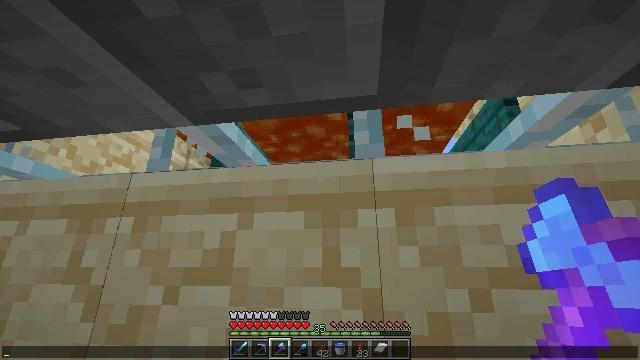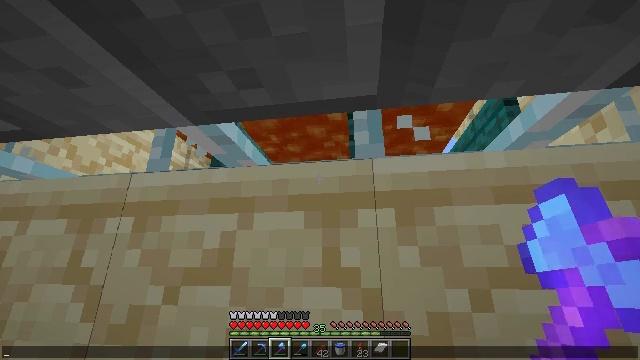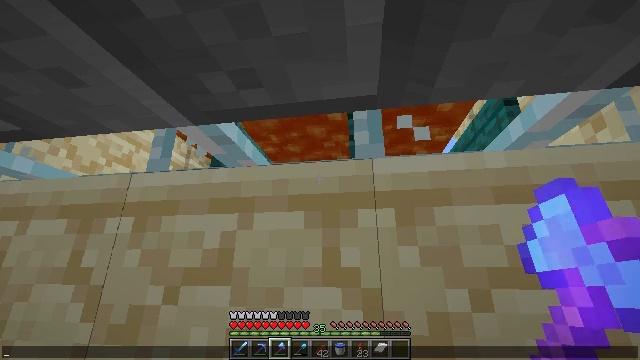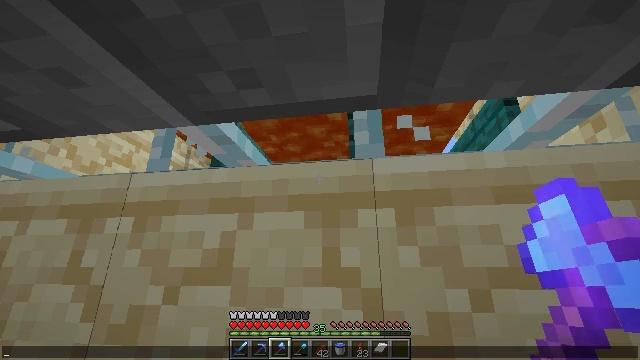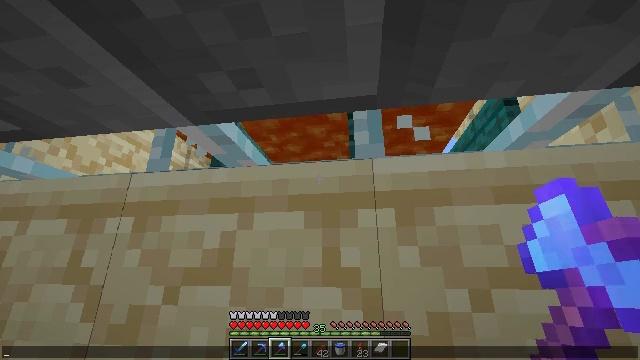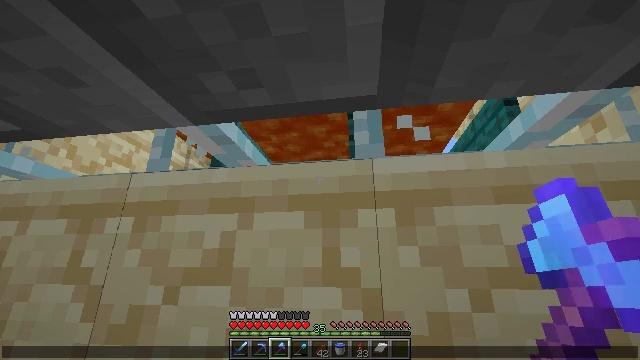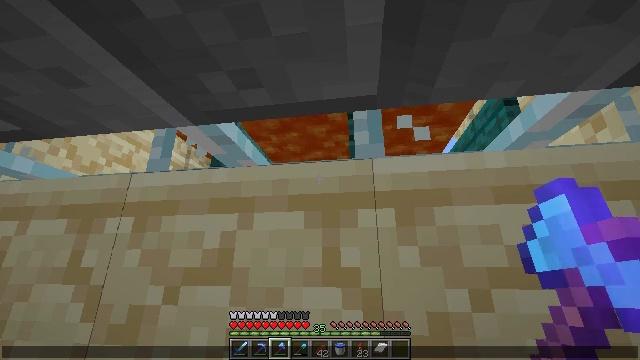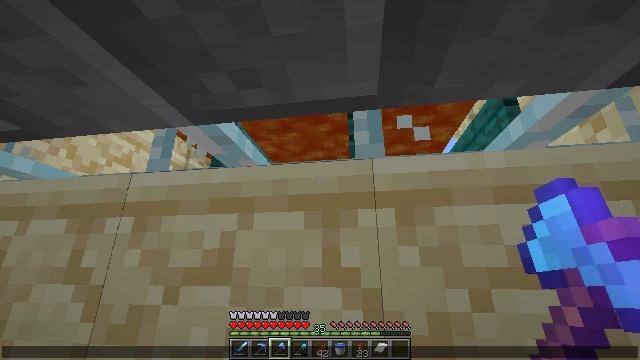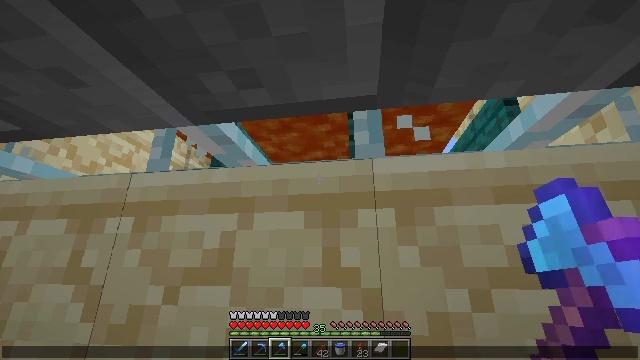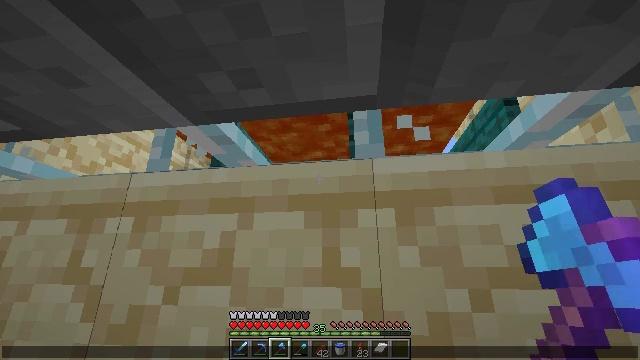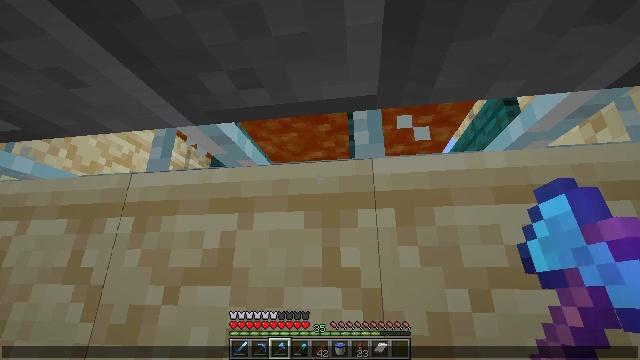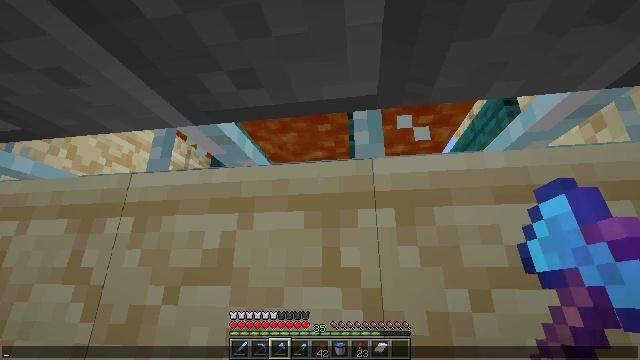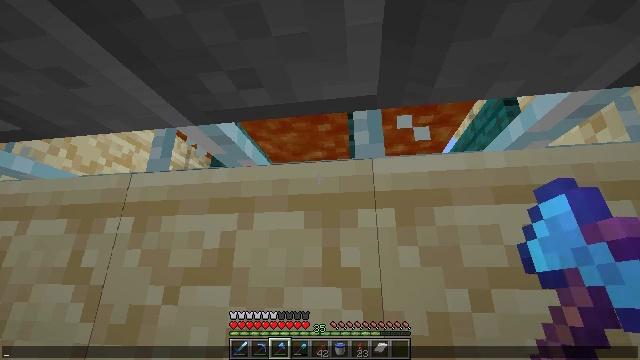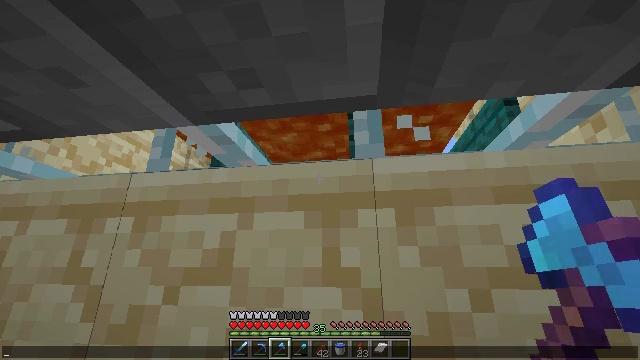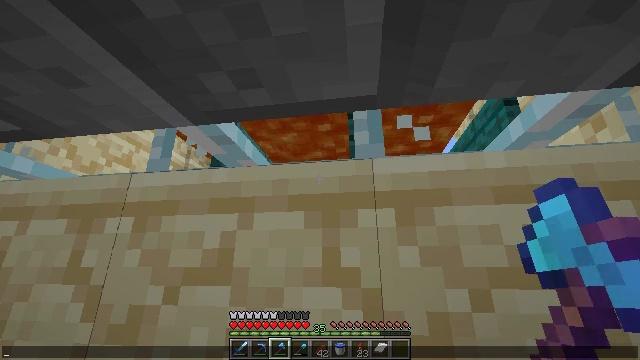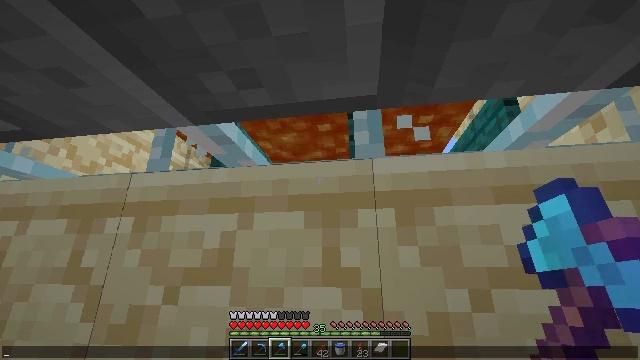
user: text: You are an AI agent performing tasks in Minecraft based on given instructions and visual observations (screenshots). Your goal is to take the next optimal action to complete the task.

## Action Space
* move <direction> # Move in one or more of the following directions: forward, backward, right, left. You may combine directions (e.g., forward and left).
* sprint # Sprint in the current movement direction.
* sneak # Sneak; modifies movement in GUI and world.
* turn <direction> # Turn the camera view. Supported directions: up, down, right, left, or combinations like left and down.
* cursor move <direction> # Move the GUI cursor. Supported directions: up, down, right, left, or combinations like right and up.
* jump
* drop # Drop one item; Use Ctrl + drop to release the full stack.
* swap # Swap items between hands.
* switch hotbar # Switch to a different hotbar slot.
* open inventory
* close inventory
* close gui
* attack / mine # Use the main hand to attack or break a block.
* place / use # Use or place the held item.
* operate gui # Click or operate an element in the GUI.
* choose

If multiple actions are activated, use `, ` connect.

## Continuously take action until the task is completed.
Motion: motion action
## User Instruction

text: Mine the warped fence.
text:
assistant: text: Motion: no_op
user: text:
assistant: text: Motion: no_op
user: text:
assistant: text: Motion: no_op
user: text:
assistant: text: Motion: no_op
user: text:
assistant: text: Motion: no_op
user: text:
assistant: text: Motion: no_op
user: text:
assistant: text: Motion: no_op
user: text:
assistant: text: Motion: no_op
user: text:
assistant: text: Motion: no_op
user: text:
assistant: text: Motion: no_op
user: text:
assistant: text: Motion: no_op
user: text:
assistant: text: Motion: no_op
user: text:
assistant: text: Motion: no_op
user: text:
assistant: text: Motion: no_op
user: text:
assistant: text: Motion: no_op
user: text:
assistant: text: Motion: no_op
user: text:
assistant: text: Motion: no_op
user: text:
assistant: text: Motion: no_op
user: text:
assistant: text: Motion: no_op
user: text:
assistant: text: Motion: no_op
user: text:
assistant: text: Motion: no_op
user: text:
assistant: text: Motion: no_op
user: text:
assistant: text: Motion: no_op
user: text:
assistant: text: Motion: no_op
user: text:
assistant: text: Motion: no_op
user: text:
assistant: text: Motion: no_op
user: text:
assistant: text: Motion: no_op
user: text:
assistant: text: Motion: no_op
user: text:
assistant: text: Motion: no_op
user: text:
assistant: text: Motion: no_op